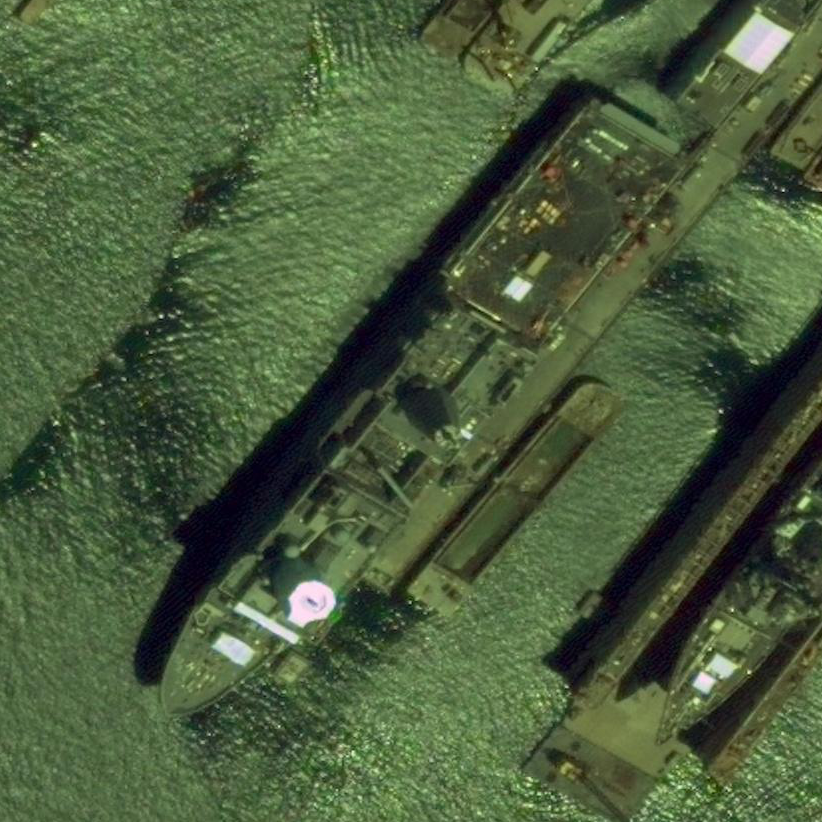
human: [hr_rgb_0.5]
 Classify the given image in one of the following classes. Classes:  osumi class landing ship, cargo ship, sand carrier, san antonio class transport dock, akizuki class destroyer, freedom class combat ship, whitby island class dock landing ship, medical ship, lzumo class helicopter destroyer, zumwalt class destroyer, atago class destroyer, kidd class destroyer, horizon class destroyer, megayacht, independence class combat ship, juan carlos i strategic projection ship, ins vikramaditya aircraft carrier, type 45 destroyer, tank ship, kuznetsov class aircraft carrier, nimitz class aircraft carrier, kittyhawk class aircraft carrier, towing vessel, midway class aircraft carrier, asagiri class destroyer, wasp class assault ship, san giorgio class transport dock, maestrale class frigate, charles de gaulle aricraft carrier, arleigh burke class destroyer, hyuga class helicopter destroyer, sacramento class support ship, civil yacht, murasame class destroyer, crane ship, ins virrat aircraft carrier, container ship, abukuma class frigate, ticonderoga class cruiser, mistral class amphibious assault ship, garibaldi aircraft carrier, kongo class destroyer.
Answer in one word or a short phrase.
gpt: San Antonio class transport dock